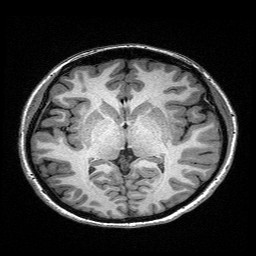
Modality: T1w
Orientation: coronal
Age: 27
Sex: female
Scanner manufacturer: siemens
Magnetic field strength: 3 T
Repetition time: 2.4 s
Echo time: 0.03 s